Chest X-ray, PA view. Patient: 71 years old, sex M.
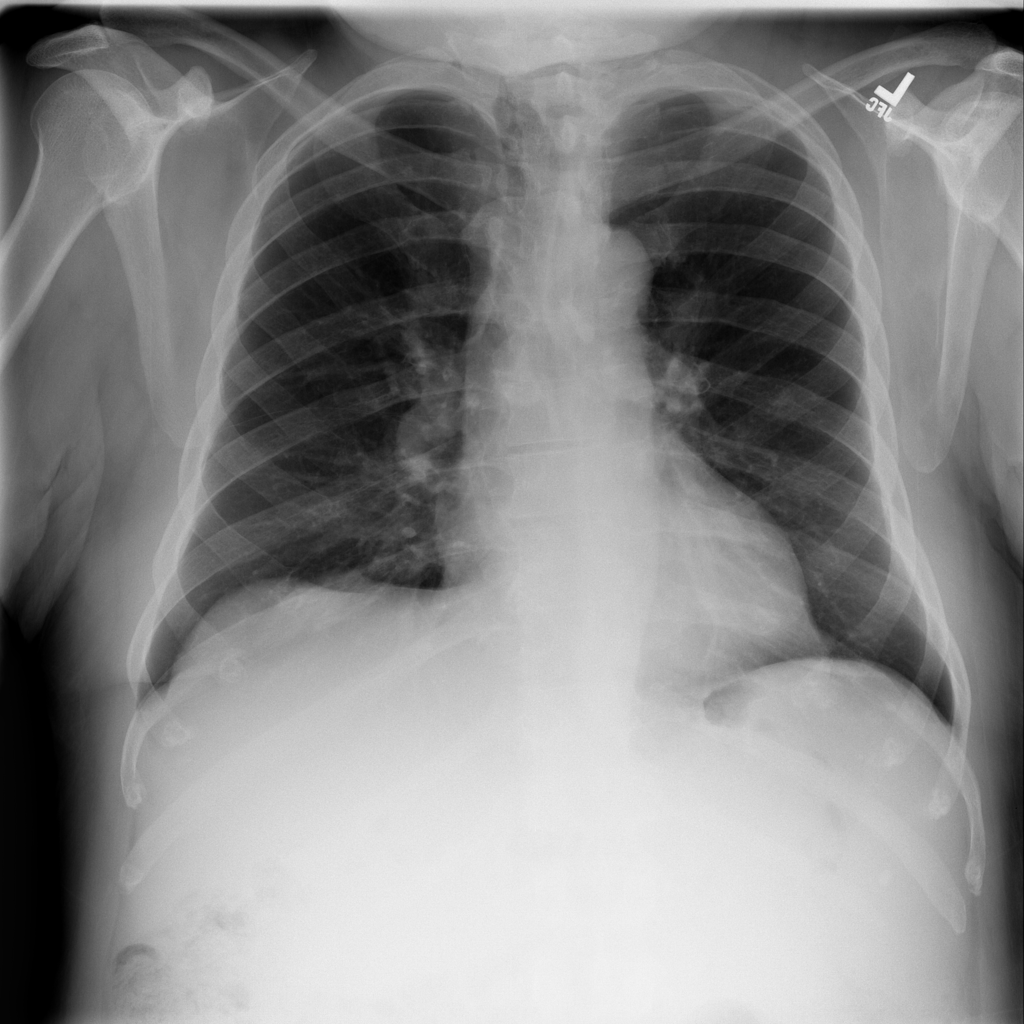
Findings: No Finding